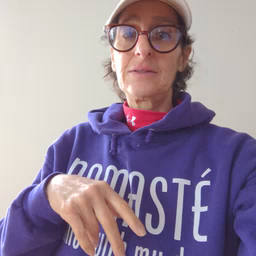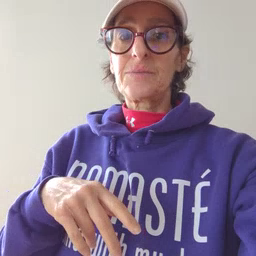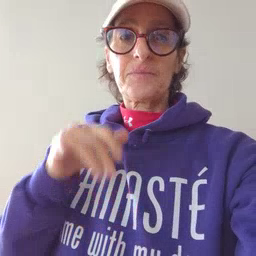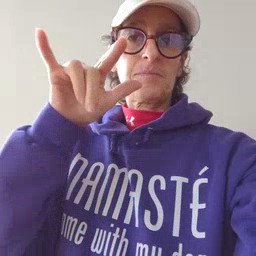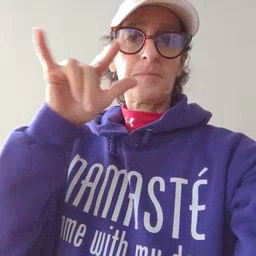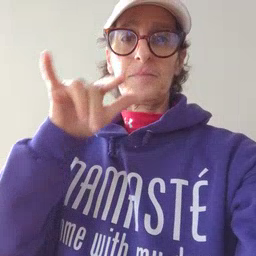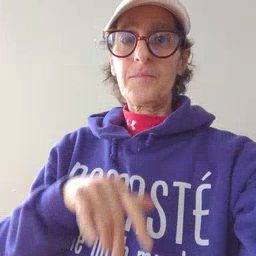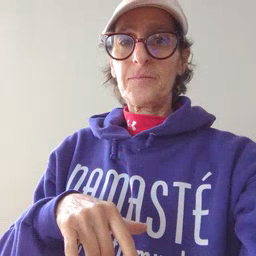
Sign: airplane